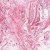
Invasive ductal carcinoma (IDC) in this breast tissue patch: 0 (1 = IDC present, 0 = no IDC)